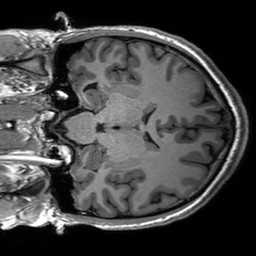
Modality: T1w
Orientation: coronal
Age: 23
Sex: male
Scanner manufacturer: siemens
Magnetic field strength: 3 T
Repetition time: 2.53 s
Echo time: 0.00227 s